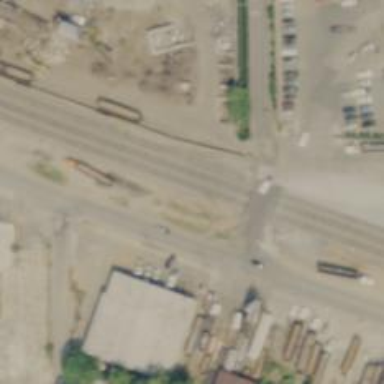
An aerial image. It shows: Railway spur junction.